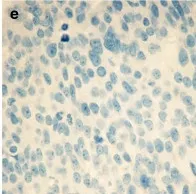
Histological and immunohistochemical findings of the tumor. , negative for CDX2.
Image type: pathology (immunostaining)